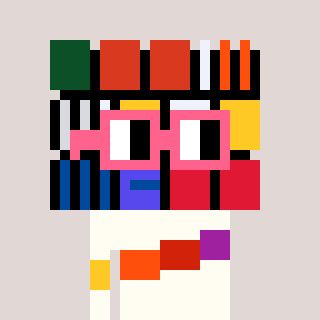
a pixel art character with square pink glasses, a abstract-shaped head and a grayscale-colored body on a warm background